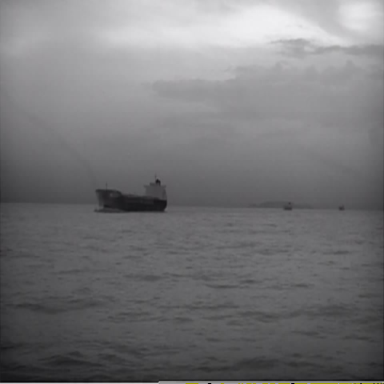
There is a liner in the infrared image.